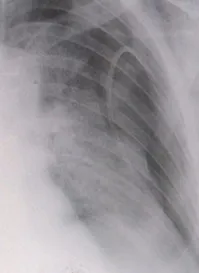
Control after re-drainage.
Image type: radiology (x_ray)